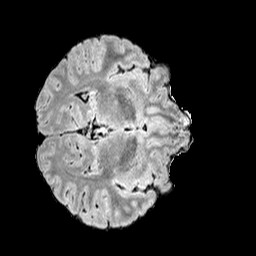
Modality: T1w
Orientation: axial
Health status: healthy